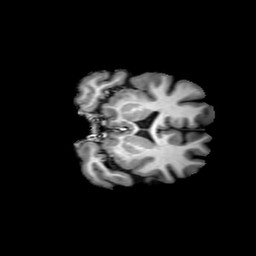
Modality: T1w
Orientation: coronal
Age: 33
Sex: female
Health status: ill